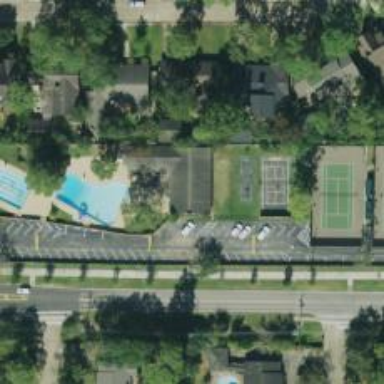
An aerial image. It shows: Sports centre with facilities for swimming and tennis.